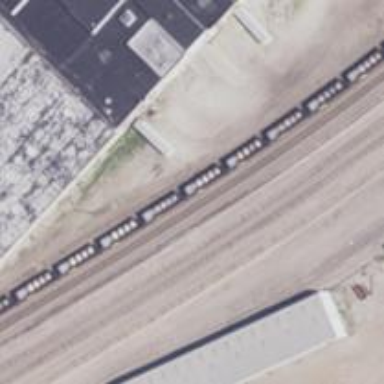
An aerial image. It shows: Railway siding for service.